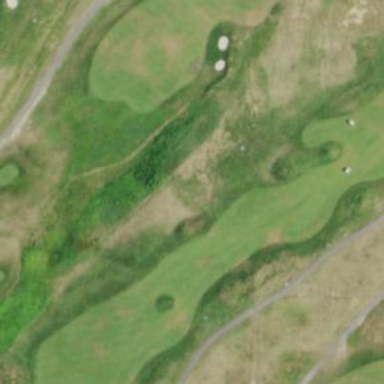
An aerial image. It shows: Scenic golf fairway.